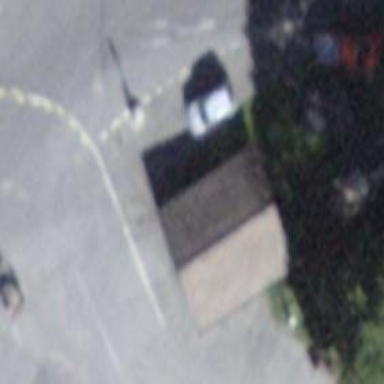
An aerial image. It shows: Kiosk.